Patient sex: M
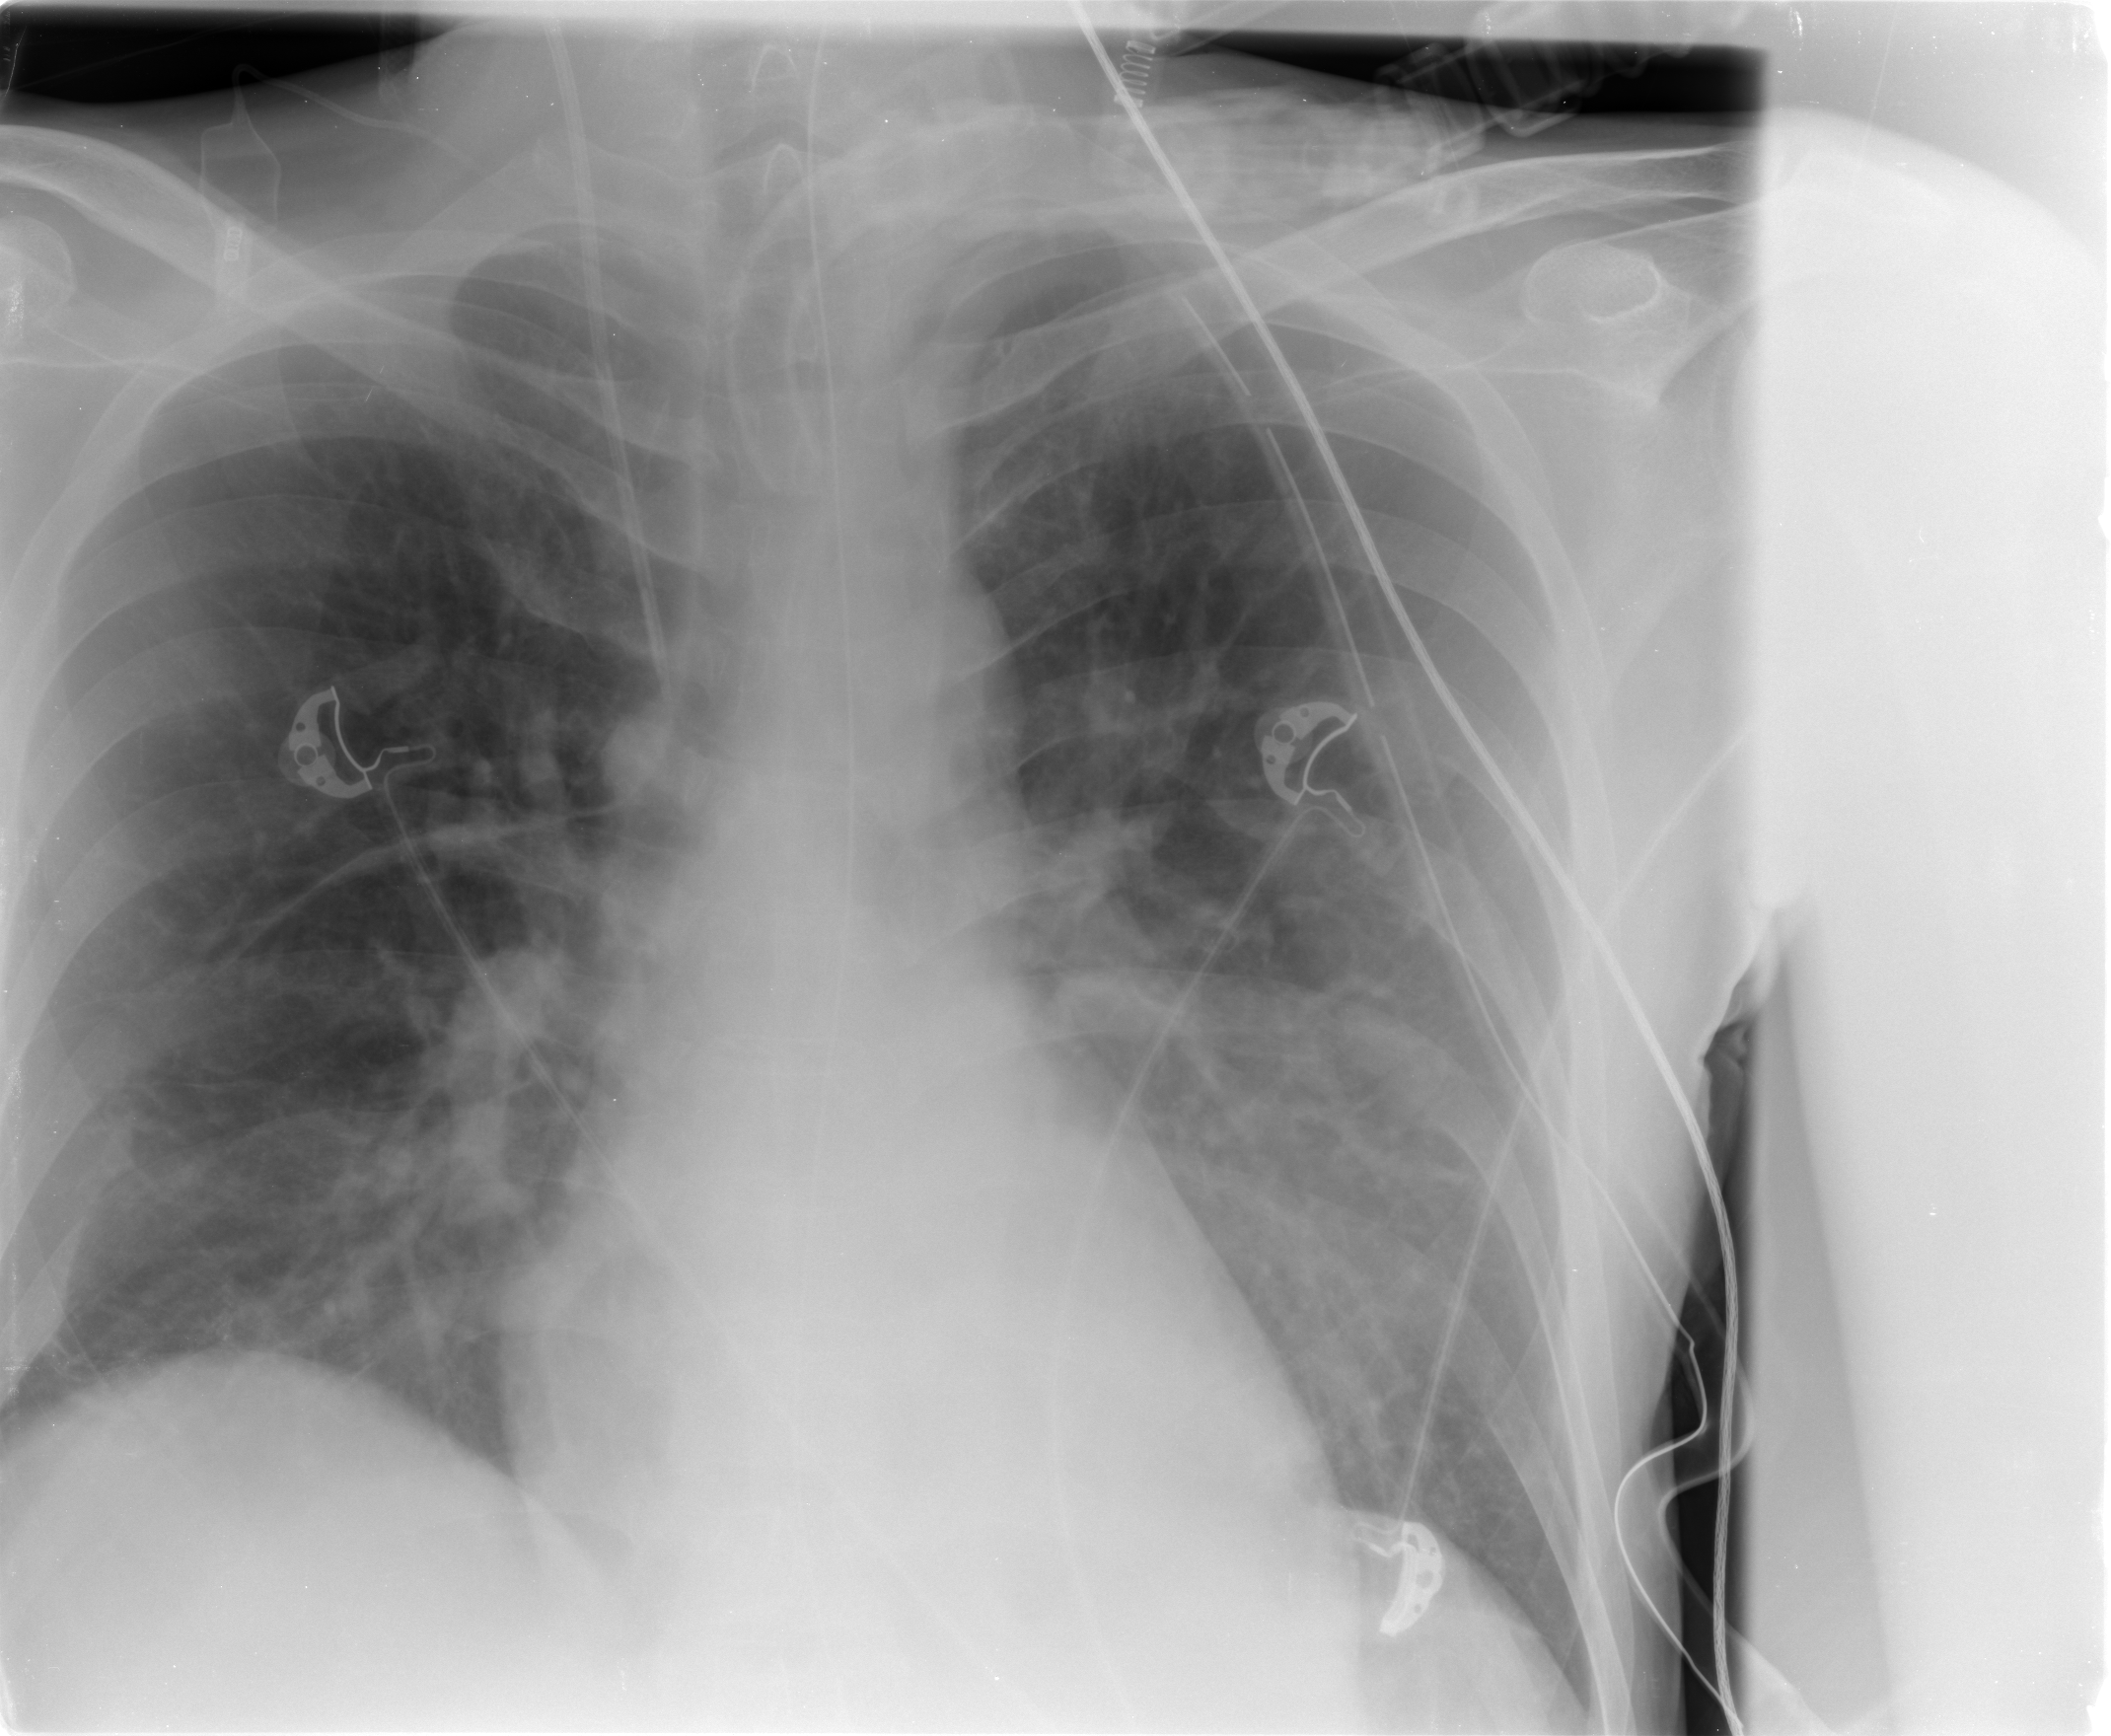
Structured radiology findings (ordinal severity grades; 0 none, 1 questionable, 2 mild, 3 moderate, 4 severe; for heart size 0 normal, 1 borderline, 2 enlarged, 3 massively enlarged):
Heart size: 1
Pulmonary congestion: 2
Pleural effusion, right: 0
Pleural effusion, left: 0
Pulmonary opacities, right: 1
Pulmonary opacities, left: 2
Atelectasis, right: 2
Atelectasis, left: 2